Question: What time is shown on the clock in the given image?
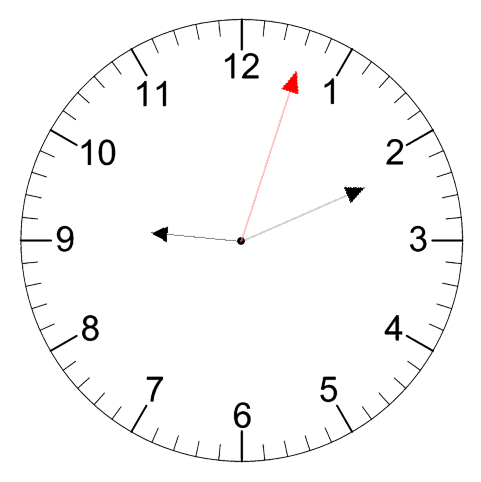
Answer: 09:11:03